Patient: sex M, age 46
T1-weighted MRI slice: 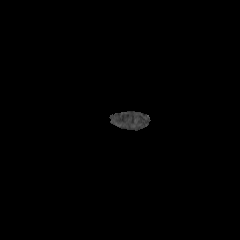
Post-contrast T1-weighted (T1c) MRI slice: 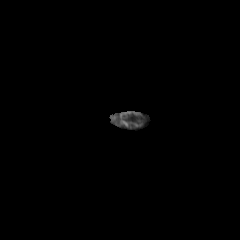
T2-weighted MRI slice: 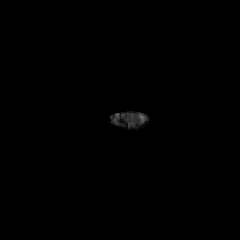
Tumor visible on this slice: no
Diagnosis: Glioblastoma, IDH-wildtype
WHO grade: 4